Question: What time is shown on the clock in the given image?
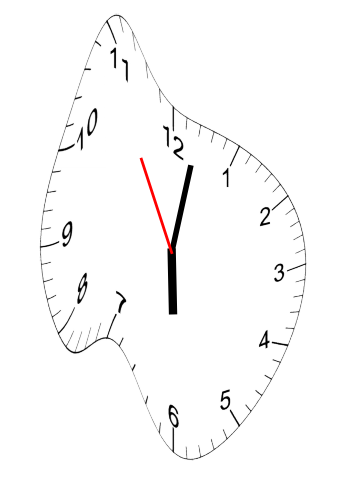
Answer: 06:01:55